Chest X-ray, PA view. Patient: 55 years old, sex F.
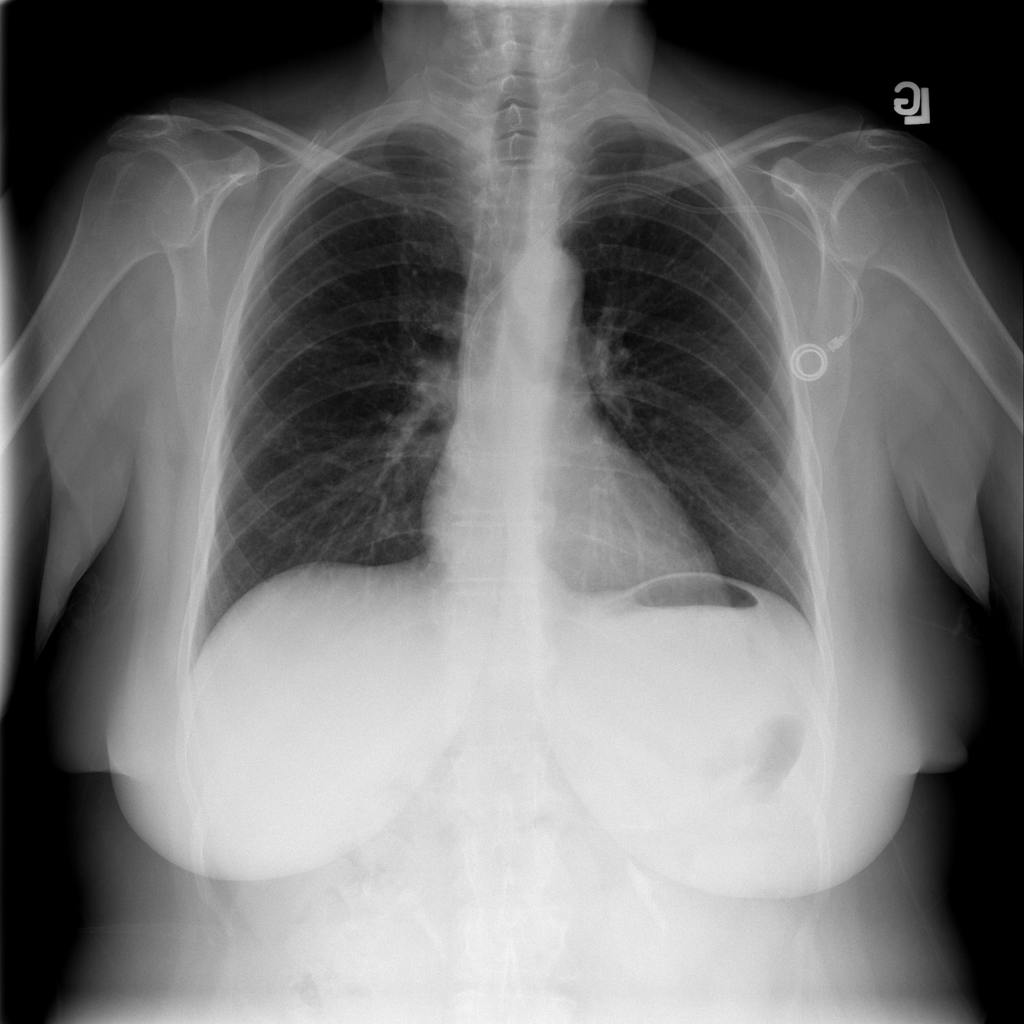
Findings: No Finding